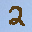
Label: 2